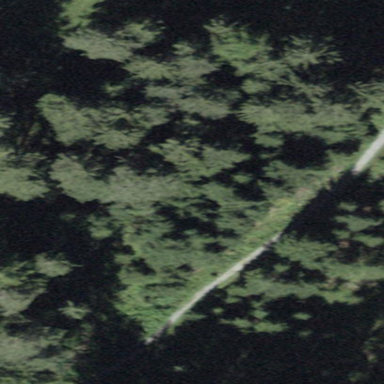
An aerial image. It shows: Forest area with mix of leaf types and cycles.